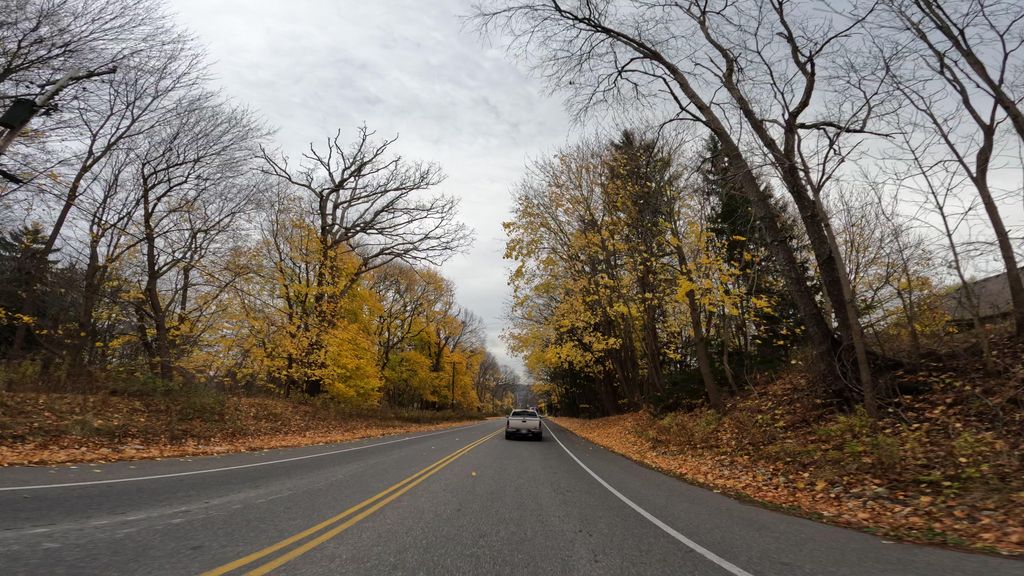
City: hamilton